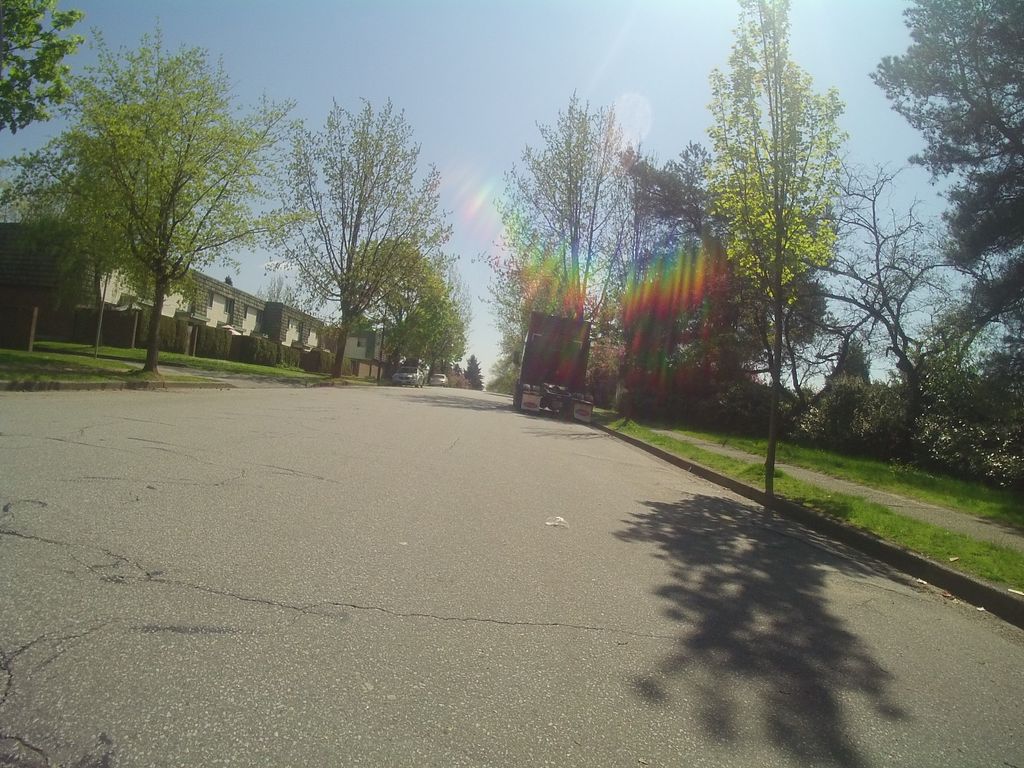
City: vancouver